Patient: sex M, age 78
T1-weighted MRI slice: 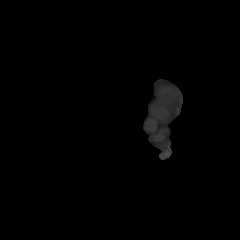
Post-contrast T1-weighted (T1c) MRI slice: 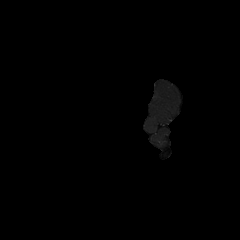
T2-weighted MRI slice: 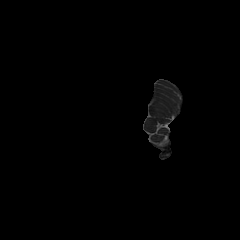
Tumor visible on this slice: no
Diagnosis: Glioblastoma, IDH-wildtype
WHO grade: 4